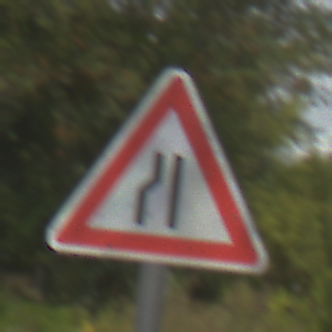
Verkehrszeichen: EinseitigVerengteFahrbahnLinks
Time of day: Midday
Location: Outdoor (Suburban)
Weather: PartlyCloudy
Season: Summer
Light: Natural